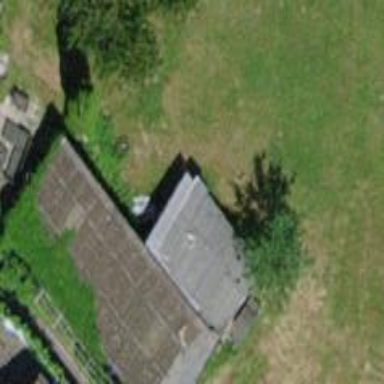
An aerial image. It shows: Hut.